Interaction volume radius: 10 \u00c5
Interaction volume height: 10 \u00c5
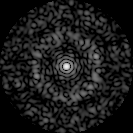
Disorder parameter: 0.8511